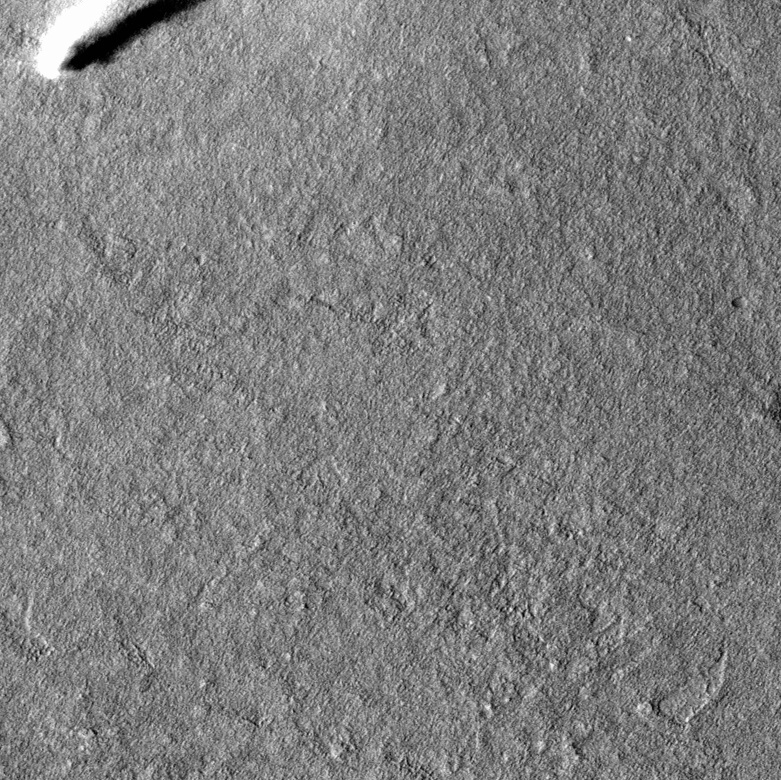
Label: dustdevil